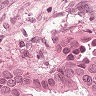
Metastatic tissue present: yes